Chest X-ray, AP view. Patient: 54 years old, sex M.
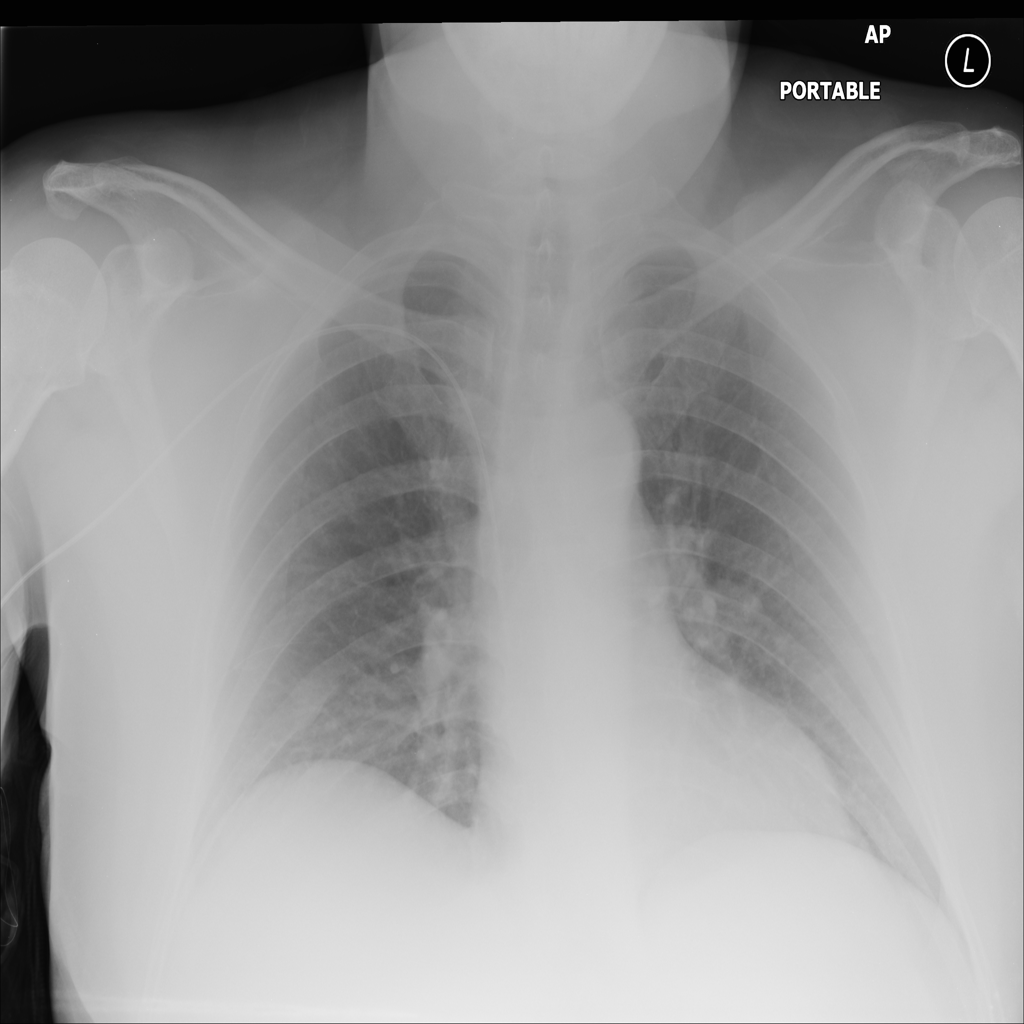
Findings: No Finding